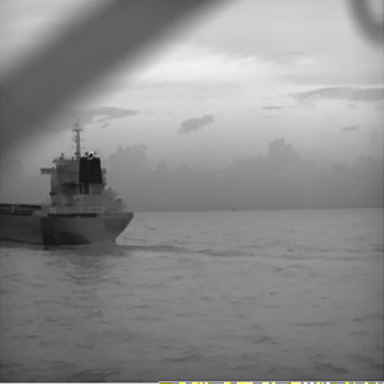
There is a liner in the infrared image.